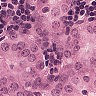
Metastatic tissue present: yes